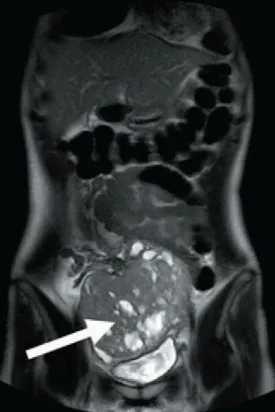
Abdominal computed tomography images (case 1): coronal.
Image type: radiology (mri)